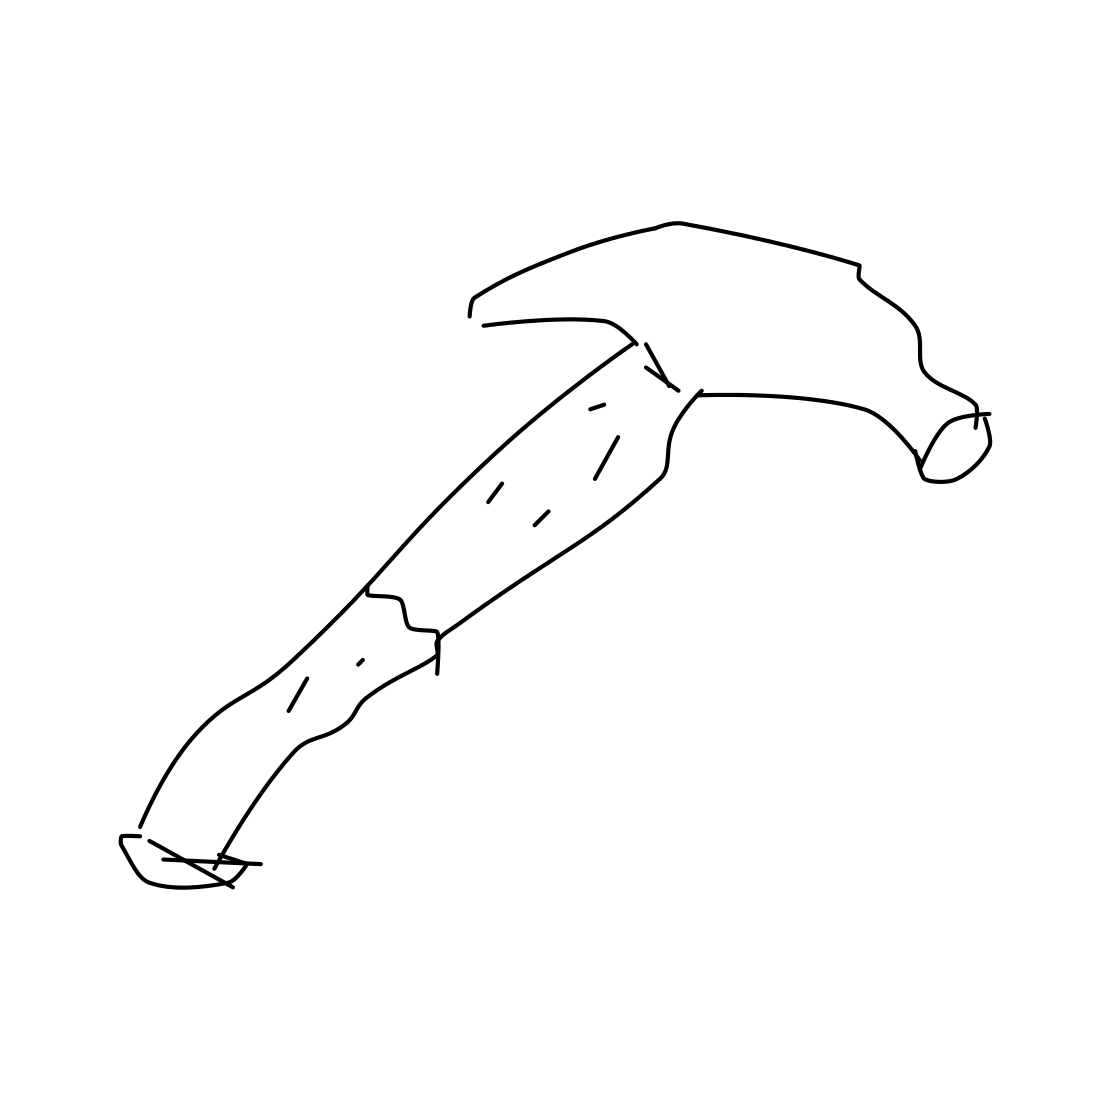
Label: hammer